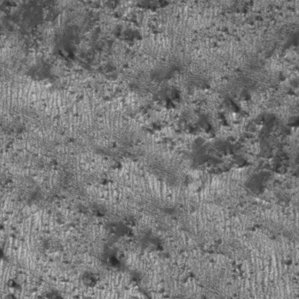
Label: frost